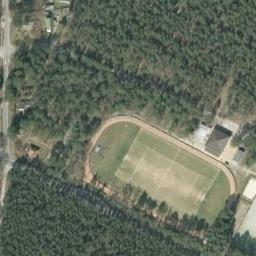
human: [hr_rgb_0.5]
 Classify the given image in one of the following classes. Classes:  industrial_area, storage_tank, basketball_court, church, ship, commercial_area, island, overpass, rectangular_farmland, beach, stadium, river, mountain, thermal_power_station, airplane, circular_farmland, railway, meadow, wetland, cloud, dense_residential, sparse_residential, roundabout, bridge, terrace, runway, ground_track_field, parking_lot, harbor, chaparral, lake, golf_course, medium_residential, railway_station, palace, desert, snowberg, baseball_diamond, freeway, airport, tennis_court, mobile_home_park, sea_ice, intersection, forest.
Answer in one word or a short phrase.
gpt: ground_track_field